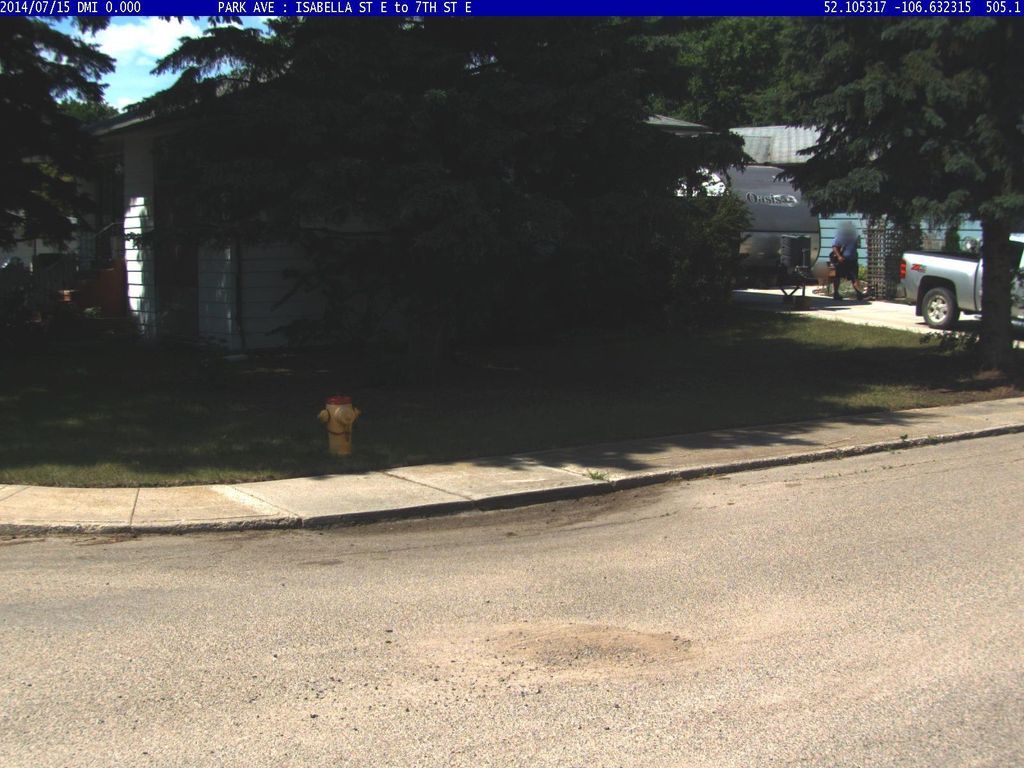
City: saskatoon